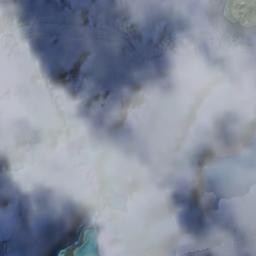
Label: cloud